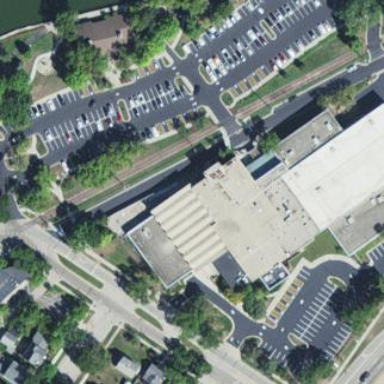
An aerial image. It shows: Sports center building.